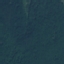
Land use / land cover: Forest